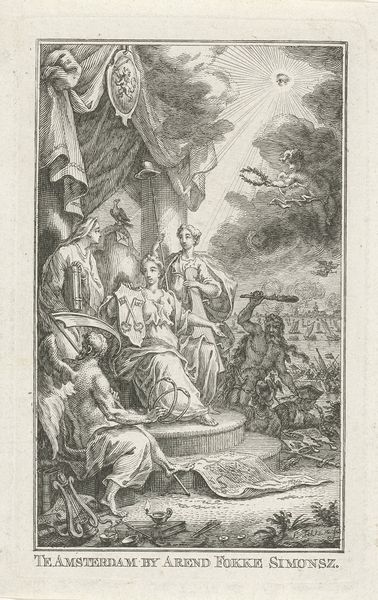
Titel: Allegorie op het Tweede Eeuwfeest van het Leids Ontzet
Künstler: Simon Fokke
Standort: Amsterdam
Institution: Rijksmuseum
Schlagwörter: robes, throne, woman, rug, angel, angels, classical, heaven, man, sea, sun, bird, battle, lantern, laurel, history, map, heavens, coat of arms, crest, war, shield, warrior, ships, thrown, rings, victoria, amsterdam, rays, judge, lire, teamsterdam, fokke, simonsz